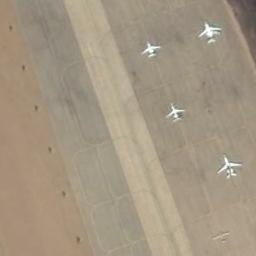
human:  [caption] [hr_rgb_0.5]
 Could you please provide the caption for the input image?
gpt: Four white planes docked on earthy yellow ground .

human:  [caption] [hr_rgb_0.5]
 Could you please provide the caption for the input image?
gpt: Four planes of different sizes parked randomly on the open area .

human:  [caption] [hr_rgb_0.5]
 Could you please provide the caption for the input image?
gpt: There are four white planes on the runway .

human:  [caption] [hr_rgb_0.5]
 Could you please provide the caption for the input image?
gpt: An airplane was parked in the open space beside the runway .

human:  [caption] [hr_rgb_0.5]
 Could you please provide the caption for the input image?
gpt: The road is next to the parking lot with four planes .